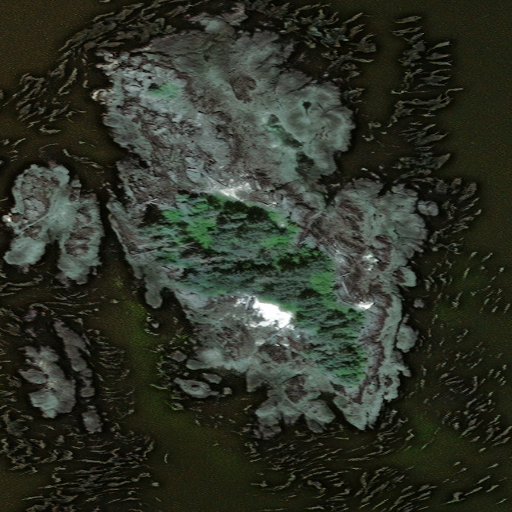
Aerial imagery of island in Alaska named Scraggy Islands containing only unknown